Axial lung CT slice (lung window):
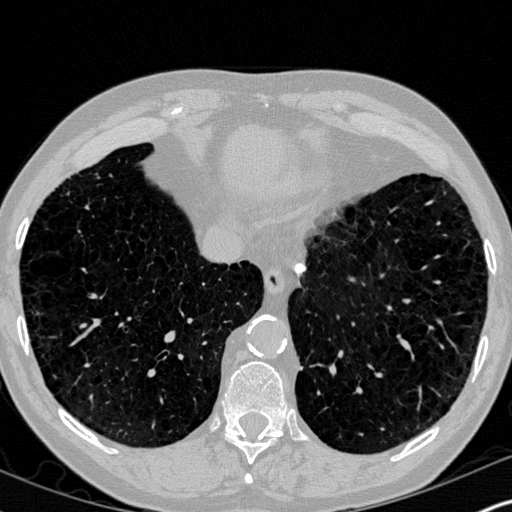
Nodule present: no